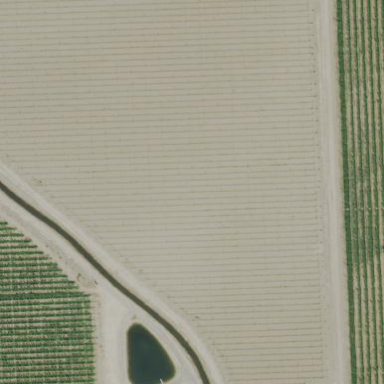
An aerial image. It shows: Orchard.